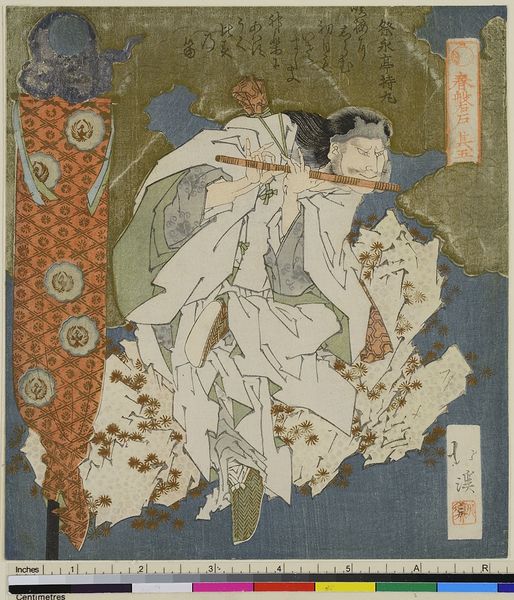
Titel: Flötespielender Musiker, Blatt 5 der Serie: Die Felsentür des Frühlings
Künstler: Totoya Hokkei
Standort: Hamburg
Institution: Museum für Kunst und Gewerbe Hamburg
Schlagwörter: mann, musik, musiker, holzschnitt, schuhe, asien, druckgraphik, druckgrafik, asiatisch, flöte, querflöte, zeit, farbholzschnitt, blasinstrument, edo, reproduktionen, druckerzeugnisse